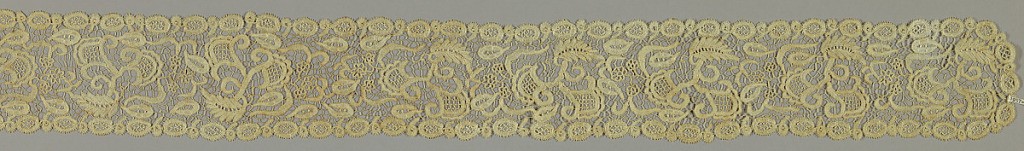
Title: Cap streamer
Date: early 19th century
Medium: linen Technique: bobbin lace, Brussels style
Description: Cap streamer in floral pattern.  Brussels style but probably made in England.